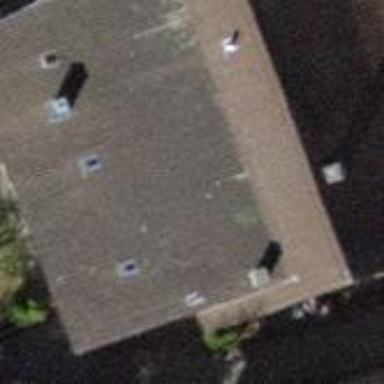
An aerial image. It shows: Gabled roof adorns the apartments building.